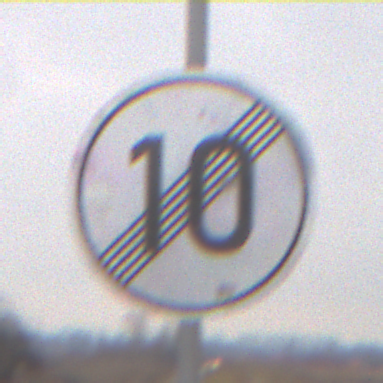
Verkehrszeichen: EndeGeschwindigkeit10
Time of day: Midday
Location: Outdoor (RoadRail)
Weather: Overcast
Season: NotSpecified
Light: Natural